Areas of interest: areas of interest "Spark Basketball Sports Center (Hongqi Road Branch)"
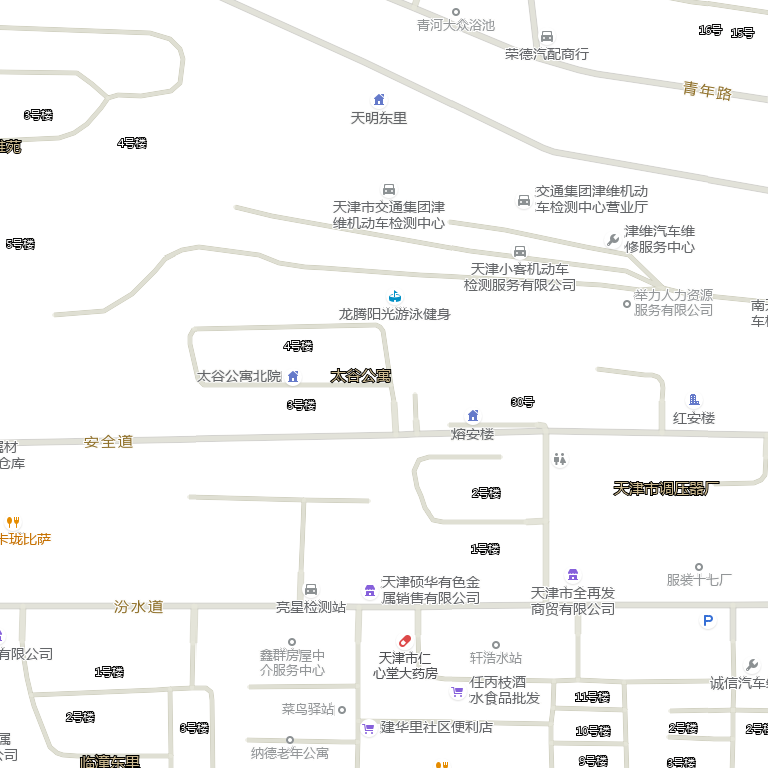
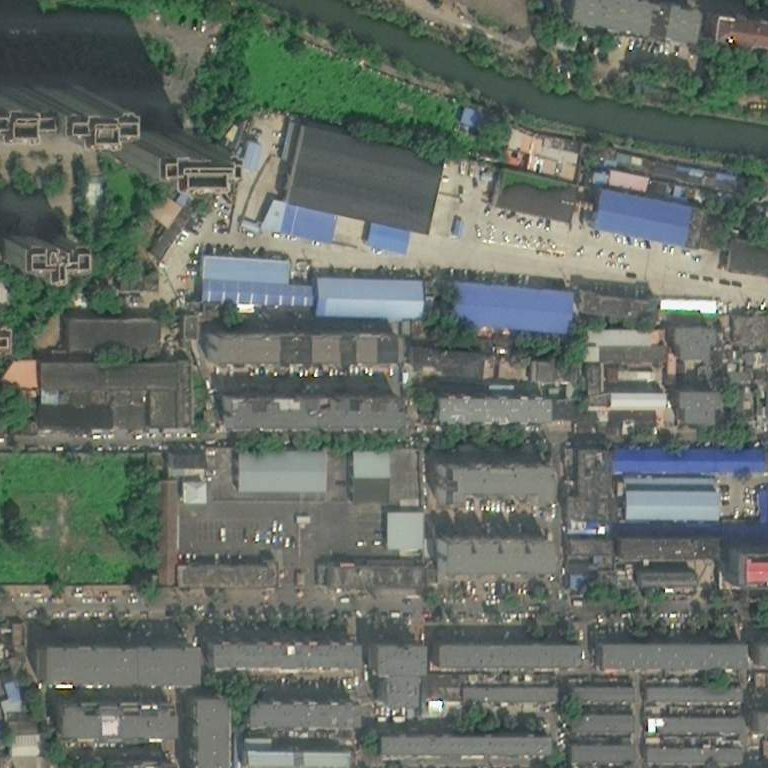